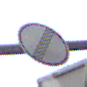
Verkehrszeichen: EndeSaemtlicherBegrenzungen
Umgebung: Outdoor, Urban
Tageszeit: Midday
Wetter: Overcast
Licht: Natural
Jahreszeit: NotSpecified
Kontrast: LowContrast